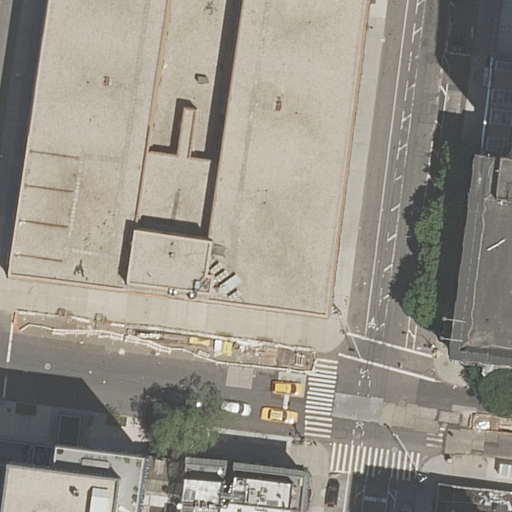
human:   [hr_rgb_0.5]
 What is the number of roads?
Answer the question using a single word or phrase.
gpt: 3

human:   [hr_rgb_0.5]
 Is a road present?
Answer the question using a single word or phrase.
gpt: yes

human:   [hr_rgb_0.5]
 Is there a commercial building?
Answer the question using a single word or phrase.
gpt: no

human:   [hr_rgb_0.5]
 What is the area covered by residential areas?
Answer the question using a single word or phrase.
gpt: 10612m2

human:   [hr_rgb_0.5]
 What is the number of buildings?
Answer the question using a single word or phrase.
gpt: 10

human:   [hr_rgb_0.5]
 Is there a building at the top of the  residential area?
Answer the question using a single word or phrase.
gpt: yes

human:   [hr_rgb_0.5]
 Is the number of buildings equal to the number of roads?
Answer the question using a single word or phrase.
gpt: no

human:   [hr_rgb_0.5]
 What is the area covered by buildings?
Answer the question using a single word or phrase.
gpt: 3416m2

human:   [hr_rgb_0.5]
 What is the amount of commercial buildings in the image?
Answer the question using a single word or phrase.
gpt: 0

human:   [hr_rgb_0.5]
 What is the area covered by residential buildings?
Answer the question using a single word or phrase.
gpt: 3304m2

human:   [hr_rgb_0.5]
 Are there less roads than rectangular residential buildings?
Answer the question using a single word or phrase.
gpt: yes

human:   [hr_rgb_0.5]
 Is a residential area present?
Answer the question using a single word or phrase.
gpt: yes

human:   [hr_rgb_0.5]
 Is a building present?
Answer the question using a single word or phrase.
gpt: yes

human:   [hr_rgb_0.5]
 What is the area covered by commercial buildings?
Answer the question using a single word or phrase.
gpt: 0m2

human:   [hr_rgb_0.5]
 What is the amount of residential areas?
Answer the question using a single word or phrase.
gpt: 1

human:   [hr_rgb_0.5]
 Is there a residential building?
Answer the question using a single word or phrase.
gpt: yes

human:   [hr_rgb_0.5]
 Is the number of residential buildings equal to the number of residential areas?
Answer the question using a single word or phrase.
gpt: no

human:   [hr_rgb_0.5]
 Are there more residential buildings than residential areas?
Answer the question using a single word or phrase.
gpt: yes

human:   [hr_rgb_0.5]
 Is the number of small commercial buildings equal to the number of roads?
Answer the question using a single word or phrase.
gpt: no

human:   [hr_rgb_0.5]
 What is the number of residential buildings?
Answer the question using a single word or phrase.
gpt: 9

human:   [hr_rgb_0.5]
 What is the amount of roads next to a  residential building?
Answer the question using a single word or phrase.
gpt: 3

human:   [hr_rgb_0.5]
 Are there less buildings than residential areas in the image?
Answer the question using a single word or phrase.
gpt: no

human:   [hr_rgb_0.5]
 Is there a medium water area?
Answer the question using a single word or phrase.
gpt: no

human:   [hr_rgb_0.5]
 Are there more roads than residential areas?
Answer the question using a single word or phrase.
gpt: yes

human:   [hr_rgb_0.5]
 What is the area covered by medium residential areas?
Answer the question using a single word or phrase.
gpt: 0m2

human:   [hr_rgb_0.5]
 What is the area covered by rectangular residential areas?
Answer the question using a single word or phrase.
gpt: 10612m2

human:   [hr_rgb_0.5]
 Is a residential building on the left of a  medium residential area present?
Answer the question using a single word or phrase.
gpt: no

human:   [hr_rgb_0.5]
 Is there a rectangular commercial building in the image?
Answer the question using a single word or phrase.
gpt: no

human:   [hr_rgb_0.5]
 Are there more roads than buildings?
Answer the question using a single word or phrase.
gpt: no

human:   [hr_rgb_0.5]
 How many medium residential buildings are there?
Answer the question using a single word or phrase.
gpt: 5

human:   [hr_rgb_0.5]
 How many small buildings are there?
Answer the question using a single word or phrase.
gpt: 2

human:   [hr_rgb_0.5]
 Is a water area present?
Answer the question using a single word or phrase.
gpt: no

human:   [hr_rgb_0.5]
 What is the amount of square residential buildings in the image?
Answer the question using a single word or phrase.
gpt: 0

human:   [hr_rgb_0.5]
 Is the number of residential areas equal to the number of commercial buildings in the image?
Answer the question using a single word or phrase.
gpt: no

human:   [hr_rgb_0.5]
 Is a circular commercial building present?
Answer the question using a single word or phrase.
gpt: no

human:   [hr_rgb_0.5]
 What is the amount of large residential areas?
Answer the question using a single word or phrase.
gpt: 1

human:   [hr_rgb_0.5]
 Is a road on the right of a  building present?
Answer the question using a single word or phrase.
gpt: yes

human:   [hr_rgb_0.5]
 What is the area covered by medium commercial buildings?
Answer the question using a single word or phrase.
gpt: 0m2

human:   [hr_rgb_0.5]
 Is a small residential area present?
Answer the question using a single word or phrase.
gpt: no

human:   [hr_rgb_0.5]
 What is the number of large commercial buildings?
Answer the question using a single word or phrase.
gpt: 0

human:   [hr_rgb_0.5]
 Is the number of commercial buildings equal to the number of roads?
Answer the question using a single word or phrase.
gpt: no

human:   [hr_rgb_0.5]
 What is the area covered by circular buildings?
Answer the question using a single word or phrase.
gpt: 0m2

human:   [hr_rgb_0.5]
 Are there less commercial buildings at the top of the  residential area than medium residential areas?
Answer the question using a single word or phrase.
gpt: no

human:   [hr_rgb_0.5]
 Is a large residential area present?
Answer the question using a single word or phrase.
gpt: yes

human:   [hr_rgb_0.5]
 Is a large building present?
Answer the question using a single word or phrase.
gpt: yes

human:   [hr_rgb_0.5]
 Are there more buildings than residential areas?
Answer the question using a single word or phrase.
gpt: yes

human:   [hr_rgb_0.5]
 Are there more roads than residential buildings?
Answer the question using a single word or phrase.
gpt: no

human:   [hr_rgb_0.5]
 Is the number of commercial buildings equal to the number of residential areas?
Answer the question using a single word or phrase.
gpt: no

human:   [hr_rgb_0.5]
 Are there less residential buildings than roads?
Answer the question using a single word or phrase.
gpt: no

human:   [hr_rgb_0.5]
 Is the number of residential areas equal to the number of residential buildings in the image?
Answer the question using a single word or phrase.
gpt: no

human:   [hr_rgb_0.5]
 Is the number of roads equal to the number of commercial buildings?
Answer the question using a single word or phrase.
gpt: no

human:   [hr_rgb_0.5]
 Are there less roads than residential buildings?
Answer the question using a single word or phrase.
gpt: yes

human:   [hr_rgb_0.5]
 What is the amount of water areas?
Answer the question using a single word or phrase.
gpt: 0

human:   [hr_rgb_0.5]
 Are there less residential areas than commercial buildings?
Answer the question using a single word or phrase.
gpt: no

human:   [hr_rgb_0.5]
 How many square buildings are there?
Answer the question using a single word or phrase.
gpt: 0

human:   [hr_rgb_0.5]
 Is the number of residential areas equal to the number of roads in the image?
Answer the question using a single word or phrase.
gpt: no

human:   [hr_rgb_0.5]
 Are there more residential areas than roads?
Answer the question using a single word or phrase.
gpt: no

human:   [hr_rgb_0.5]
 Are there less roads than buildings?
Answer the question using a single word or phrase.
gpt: yes

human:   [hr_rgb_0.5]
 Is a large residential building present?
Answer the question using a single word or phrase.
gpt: yes

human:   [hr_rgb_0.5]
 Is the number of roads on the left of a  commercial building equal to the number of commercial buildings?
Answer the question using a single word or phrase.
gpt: yes

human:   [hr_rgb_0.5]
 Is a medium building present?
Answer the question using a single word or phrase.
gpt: yes

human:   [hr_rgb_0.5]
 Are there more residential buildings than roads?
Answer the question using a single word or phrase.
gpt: yes

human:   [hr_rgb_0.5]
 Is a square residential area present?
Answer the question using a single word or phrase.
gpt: no

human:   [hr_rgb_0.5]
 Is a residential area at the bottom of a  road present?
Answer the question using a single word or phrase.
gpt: yes